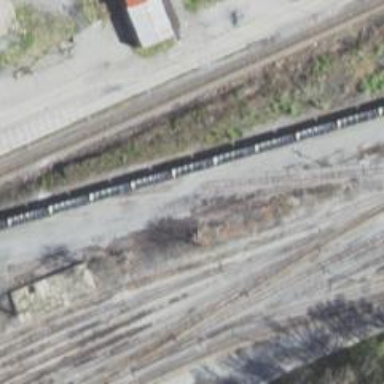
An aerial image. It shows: Railway siding with rails.